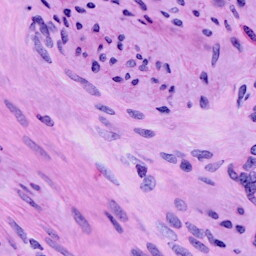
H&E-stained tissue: Cervix